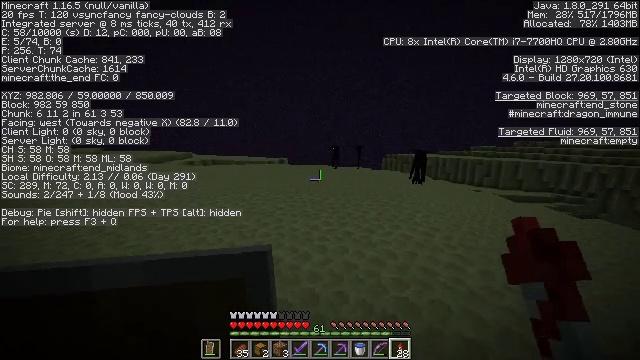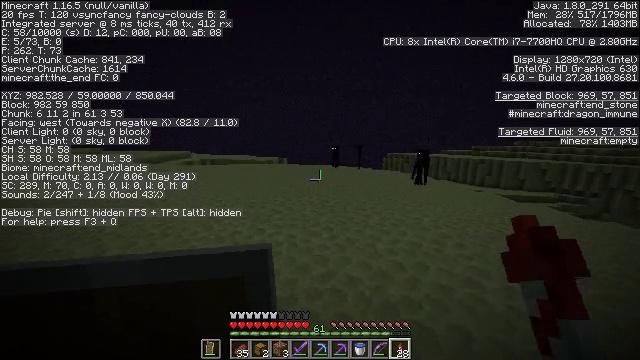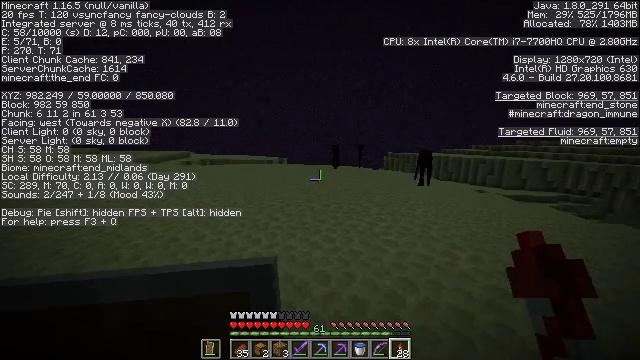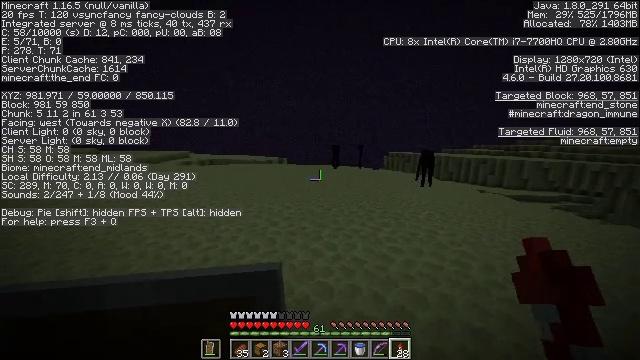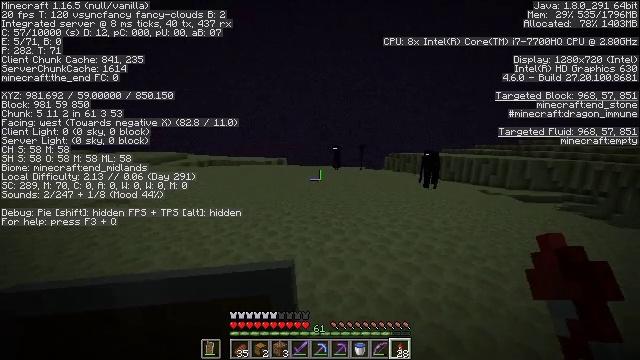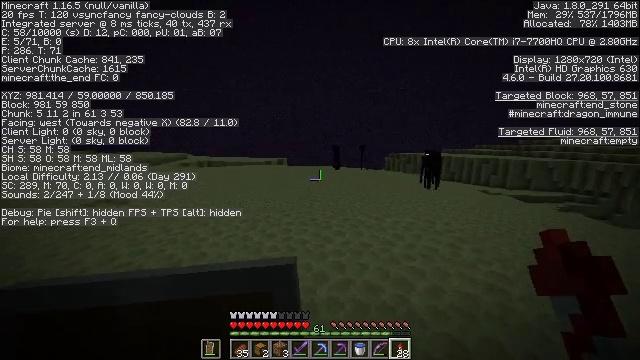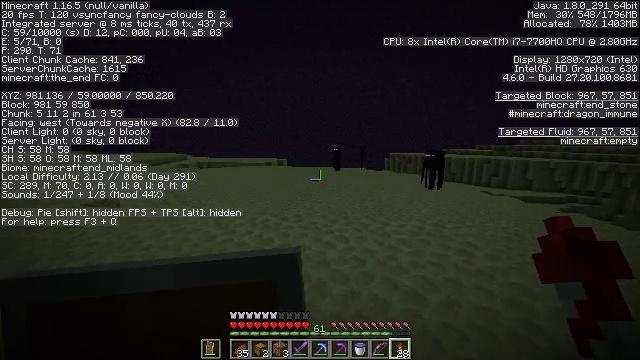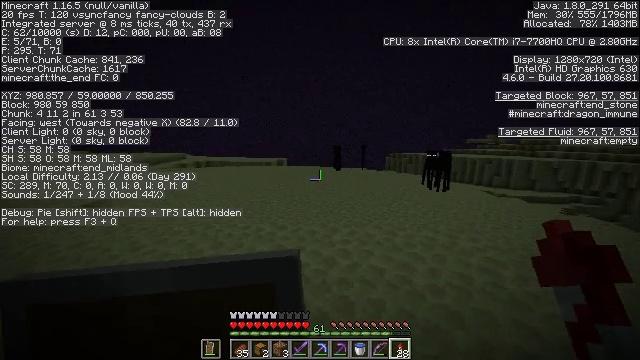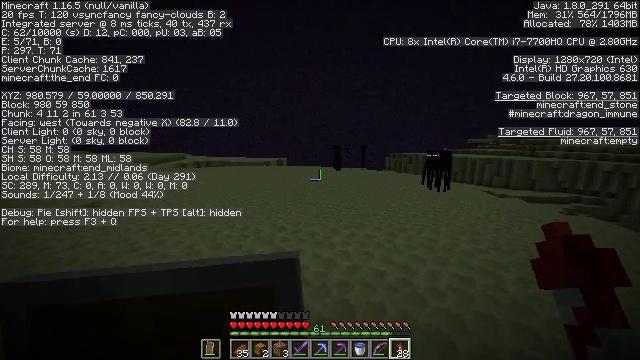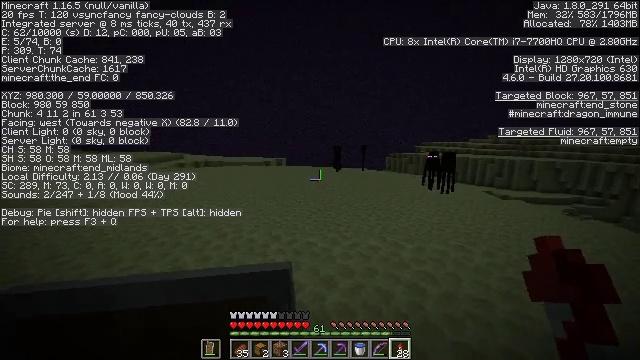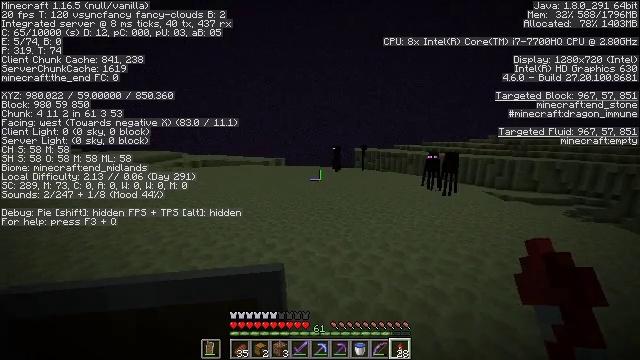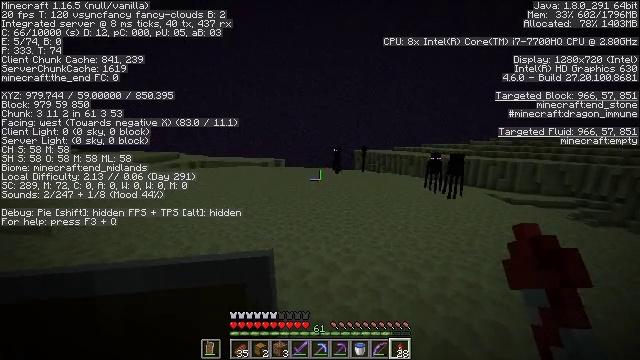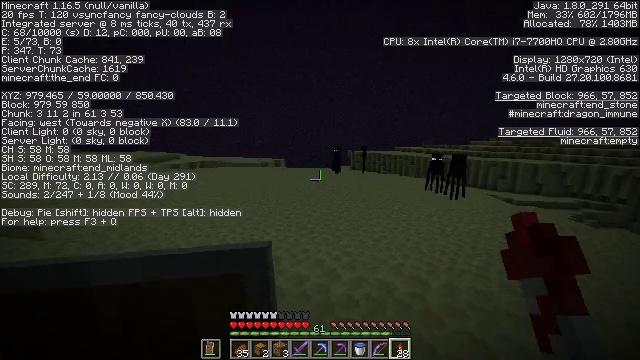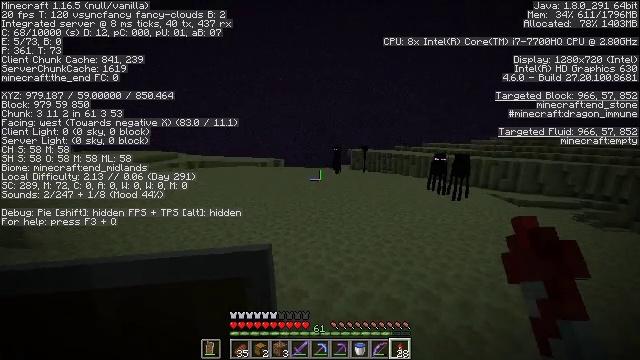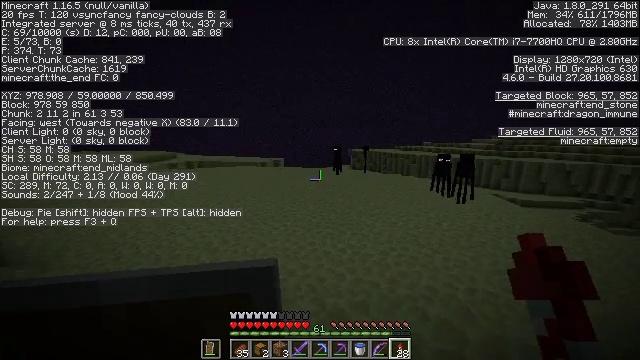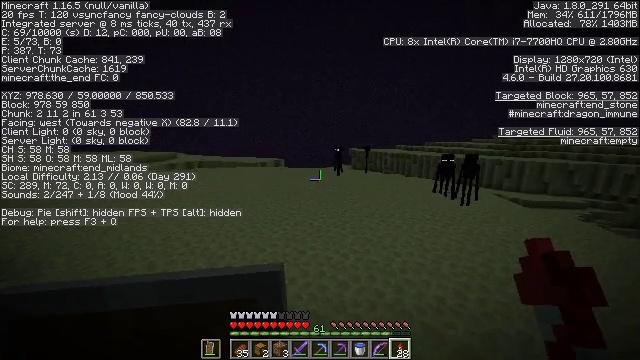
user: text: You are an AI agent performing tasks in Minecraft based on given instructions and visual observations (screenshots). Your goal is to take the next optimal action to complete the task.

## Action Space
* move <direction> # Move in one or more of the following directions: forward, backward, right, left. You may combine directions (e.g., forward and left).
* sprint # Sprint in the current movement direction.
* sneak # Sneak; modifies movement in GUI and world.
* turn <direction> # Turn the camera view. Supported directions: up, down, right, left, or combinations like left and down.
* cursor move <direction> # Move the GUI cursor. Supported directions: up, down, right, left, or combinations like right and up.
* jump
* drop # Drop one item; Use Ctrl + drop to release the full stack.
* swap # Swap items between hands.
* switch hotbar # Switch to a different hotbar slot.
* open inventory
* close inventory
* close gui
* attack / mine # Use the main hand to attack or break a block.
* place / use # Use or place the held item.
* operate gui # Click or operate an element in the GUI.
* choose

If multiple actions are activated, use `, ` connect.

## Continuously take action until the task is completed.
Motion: motion action
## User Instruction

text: Collect end stone for your base.
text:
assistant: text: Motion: move forward
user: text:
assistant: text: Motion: move forward
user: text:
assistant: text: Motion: move forward
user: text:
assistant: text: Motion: move forward
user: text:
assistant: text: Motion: move forward
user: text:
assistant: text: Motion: move forward
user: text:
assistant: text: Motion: move forward
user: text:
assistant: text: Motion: move forward
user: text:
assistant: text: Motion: move forward
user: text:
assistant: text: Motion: move forward
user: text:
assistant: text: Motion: move forward
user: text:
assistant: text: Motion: move forward
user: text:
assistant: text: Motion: move forward
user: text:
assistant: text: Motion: move forward
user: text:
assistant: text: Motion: move forward
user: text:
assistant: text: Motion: move forward
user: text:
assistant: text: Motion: move forward
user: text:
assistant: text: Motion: move forward
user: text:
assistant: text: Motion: move forward
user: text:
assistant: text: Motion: move forward
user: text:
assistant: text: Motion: move forward
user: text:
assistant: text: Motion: move forward
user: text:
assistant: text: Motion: move forward, turn left
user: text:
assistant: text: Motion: move forward, turn left
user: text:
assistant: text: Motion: move forward, turn left and down
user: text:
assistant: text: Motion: move forward, turn left and down
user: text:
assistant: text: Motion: move forward, turn left and down
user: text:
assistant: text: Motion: move forward, turn left and down
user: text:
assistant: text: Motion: move forward, turn left
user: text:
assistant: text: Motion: move forward, turn left